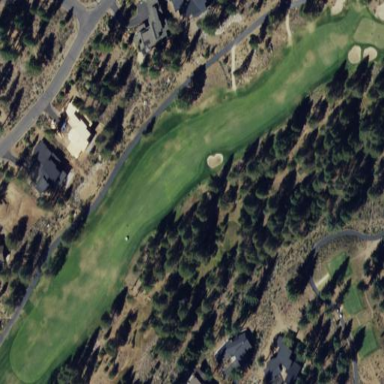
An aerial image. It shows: Grassy area designated as golf fairway.